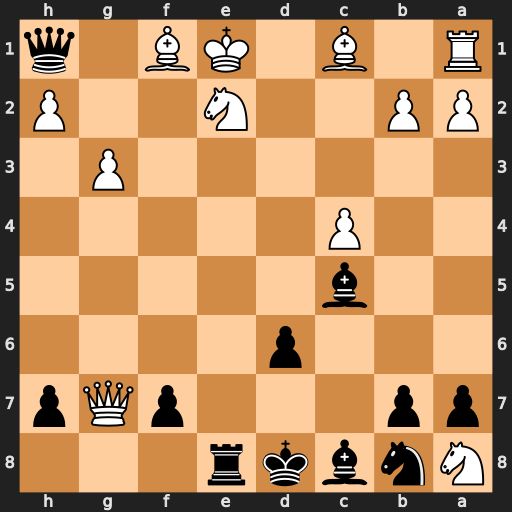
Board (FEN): Nnbkr3/pp3pQp/3p4/2b5/2P5/6P1/PP2N2P/R1B1KB1q
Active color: b
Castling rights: Q
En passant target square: -
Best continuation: Rxe2+ Kxe2 Qe4+